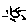
Label: sun